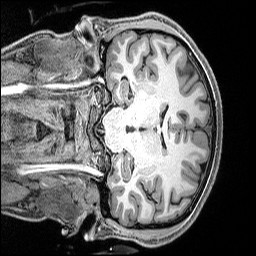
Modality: T1w
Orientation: coronal
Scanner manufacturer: siemens
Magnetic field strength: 3 T
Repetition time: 2.5 s
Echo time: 0.0029 s